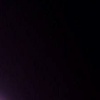
Label: space